Question: Currently I am trying to write a code that will create a list from various points coordinates and then remove 3 smallest ints from the list. When I run the app, it crashes. I figured out that i happens in remove part. I have looked into other similar threads, but the solution are similar to what I have. Here's the code I have:
'''
List<Integer> XPoint = Arrays.asList(A.x, B.x, C.x, D.x, E.x, F.x, G.x, K.x);
List<Integer> XPLeft = Arrays.asList();
int XPLeftTimes = 0;
//Find 3 min X values(left)
while(XPLeftTimes != 2){
int Left = Collections.min(XPoint);
XPoint.remove(Left); <-App crashes here
XPLeft.add(Left);
XPLeftTimes++;
}
'''

What am I doing wrong? Thanks in advance.
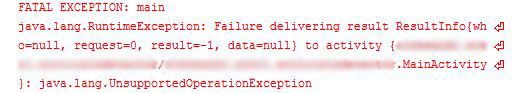
Answer: Arrays.asList() returns a fixed-size list backed by the specified array.
try
'''
List<Integer> xPoint = new ArrayList(Arrays.asList(A.x, B.x, C.x, D.x, E.x, F.x, G.x, K.x));
'''